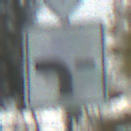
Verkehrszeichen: VerlaufVorfahrtsstrasse6
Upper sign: Vorfahrtsstrasse
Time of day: MorningAfternoon
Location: Outdoor (Suburban)
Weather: PartlyCloudy
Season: NotSpecified
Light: Natural